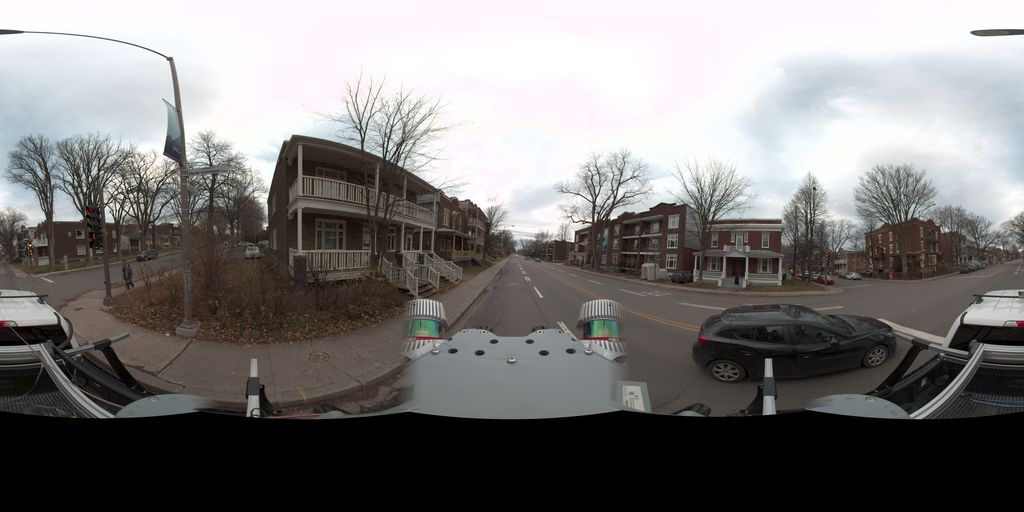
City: quebec_city